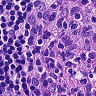
Metastatic tissue present: no